Question: I am attempting to create an array which takes user input and breaks at 99 99 but the multidimensional array does not stop taking inputted values. Another issue is getting the values to display on the grid down below in the visual representation. If more clarification is needed, please let me know.

'''
#include <iostream>
#include <ctime>
using namespace std;
int main()
{
srand(time(0));
int organisms[22][22];
int rows,
columns;
int input[22][22];
int *output = new int[];
//filling array
for(int i=0;i<22;i++)
{
for(int j=0;j<22;j++)
{
organisms[i][j]=0;
}
}
//column output
cout<<" Column
";
for(columns=1;columns<21;columns++)
{
cout<<" "<<columns;
}
cout<<"
";
//Row and data output
for(int i=0;i<20;i++)
{
cout<<"Row "<<i+1<<" ";
for(int j=0;j<20;j++)
{
cout<<organisms[i][j]<<" ";
}
cout<<endl;
}
cout<<"
";
cout<<"Enter each cell in first colony use row space column Enter format, 3 4, for example.
Enter 99 99 to end entries.
";
//input of values
cin.ignore(4);
int m=0;
do
{
cin>>input[m][m];
m++;
if(input[m][m]!=99,99)
break;
}while(m<20);
/*
while(input[m][m]!=99,99)
{
cin>>input[m][m];
m++;
}
/*
for(int m=0;m<INT_MAX;m++)
{
cin>>input[m][m];
if(input[m][m]==99)
break;
}
*/
//input array indexing
//output array
cout<<"
";
cout<<" Column
";
for(columns=1;columns<21;columns++)
{
cout<<" "<<columns;
}
cout<<"
";
for(int i=0;i<20;i++)
{
cout<<"Row "<<i+1<<" ";
cout<<endl;
for(int n=0;n<20;n++)
{
cout<<input[i][n]<<" ";
}
cout<<endl;
}
cin.get();
cin.get();
return 0;
}
'''
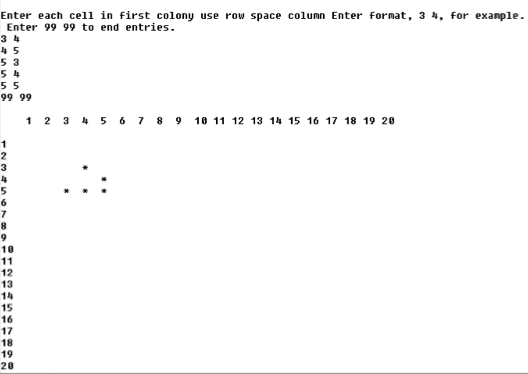
Answer: E.g)
'''
#include <iostream>
#include <iomanip>
#include <utility>
#include <vector>
#include <iterator>
using namespace std;
const size_t size=20;
char table[size][size];
void table_clear(void){
for(int v = 0; v<size; ++v)
for(int h = 0; h<size; ++h)
table[v][h]=' ';
}
void table_put(pair<int, int> p){
int v = p.first;
int h = p.second;
table[v-1][h-1] = '*';//to zero origin
}
void table_disp(){
cout << " ";
for(int i=0; i<size;++i){
cout << setw(3) << i + 1;
}
cout << "
" << endl;
for(int i=0;i<size;++i){
cout << setw(3) << left << i + 1;
for(int j=0;j<size;++j){
cout << setw(3) << right << table[i][j];
}
cout << endl;
}
}
int main(){
vector<pair<int,int> > v;
pair<int, int> end(99,99);
pair<int, int> rc;
cout << "Enter each cell in first colony use row space column Enter format, 3 4, for example.
";
cout << "Enter 99 99 to end entries." << endl;
while(true){
int row, column;
cin >> row;
cin >> column;
rc = make_pair(row, column);
if(rc == end)
break;
v.push_back(rc);
}
table_clear();
for(vector<pair<int,int> >::const_iterator iter = v.begin();iter != v.end(); ++iter ) {
table_put(*iter);
}
table_disp();
}
'''